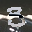
Label: 3